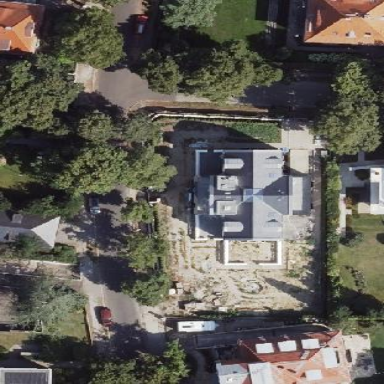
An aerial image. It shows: House with flat roof.